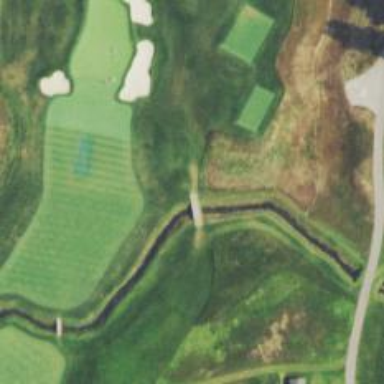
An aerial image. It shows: Path bridge on golf course.